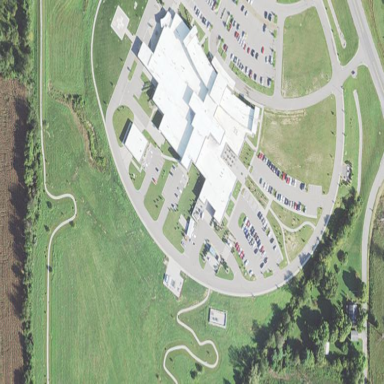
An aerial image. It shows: Hospital providing healthcare services.